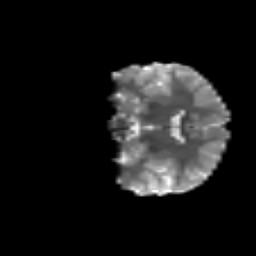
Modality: T2w
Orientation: coronal
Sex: female
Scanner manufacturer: siemens
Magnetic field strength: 3 T
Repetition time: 5 s
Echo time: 0.071 s